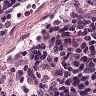
Metastatic tissue present: no